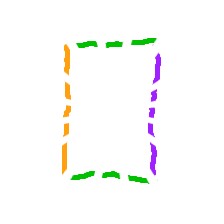
Shape: rectangle